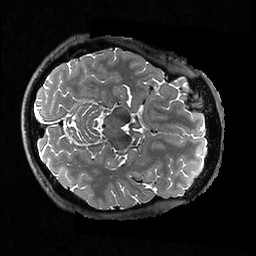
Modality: T2w
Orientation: axial
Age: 35
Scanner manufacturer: ge
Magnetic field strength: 3 T
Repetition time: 3.202 s
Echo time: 0.06609 s